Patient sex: M
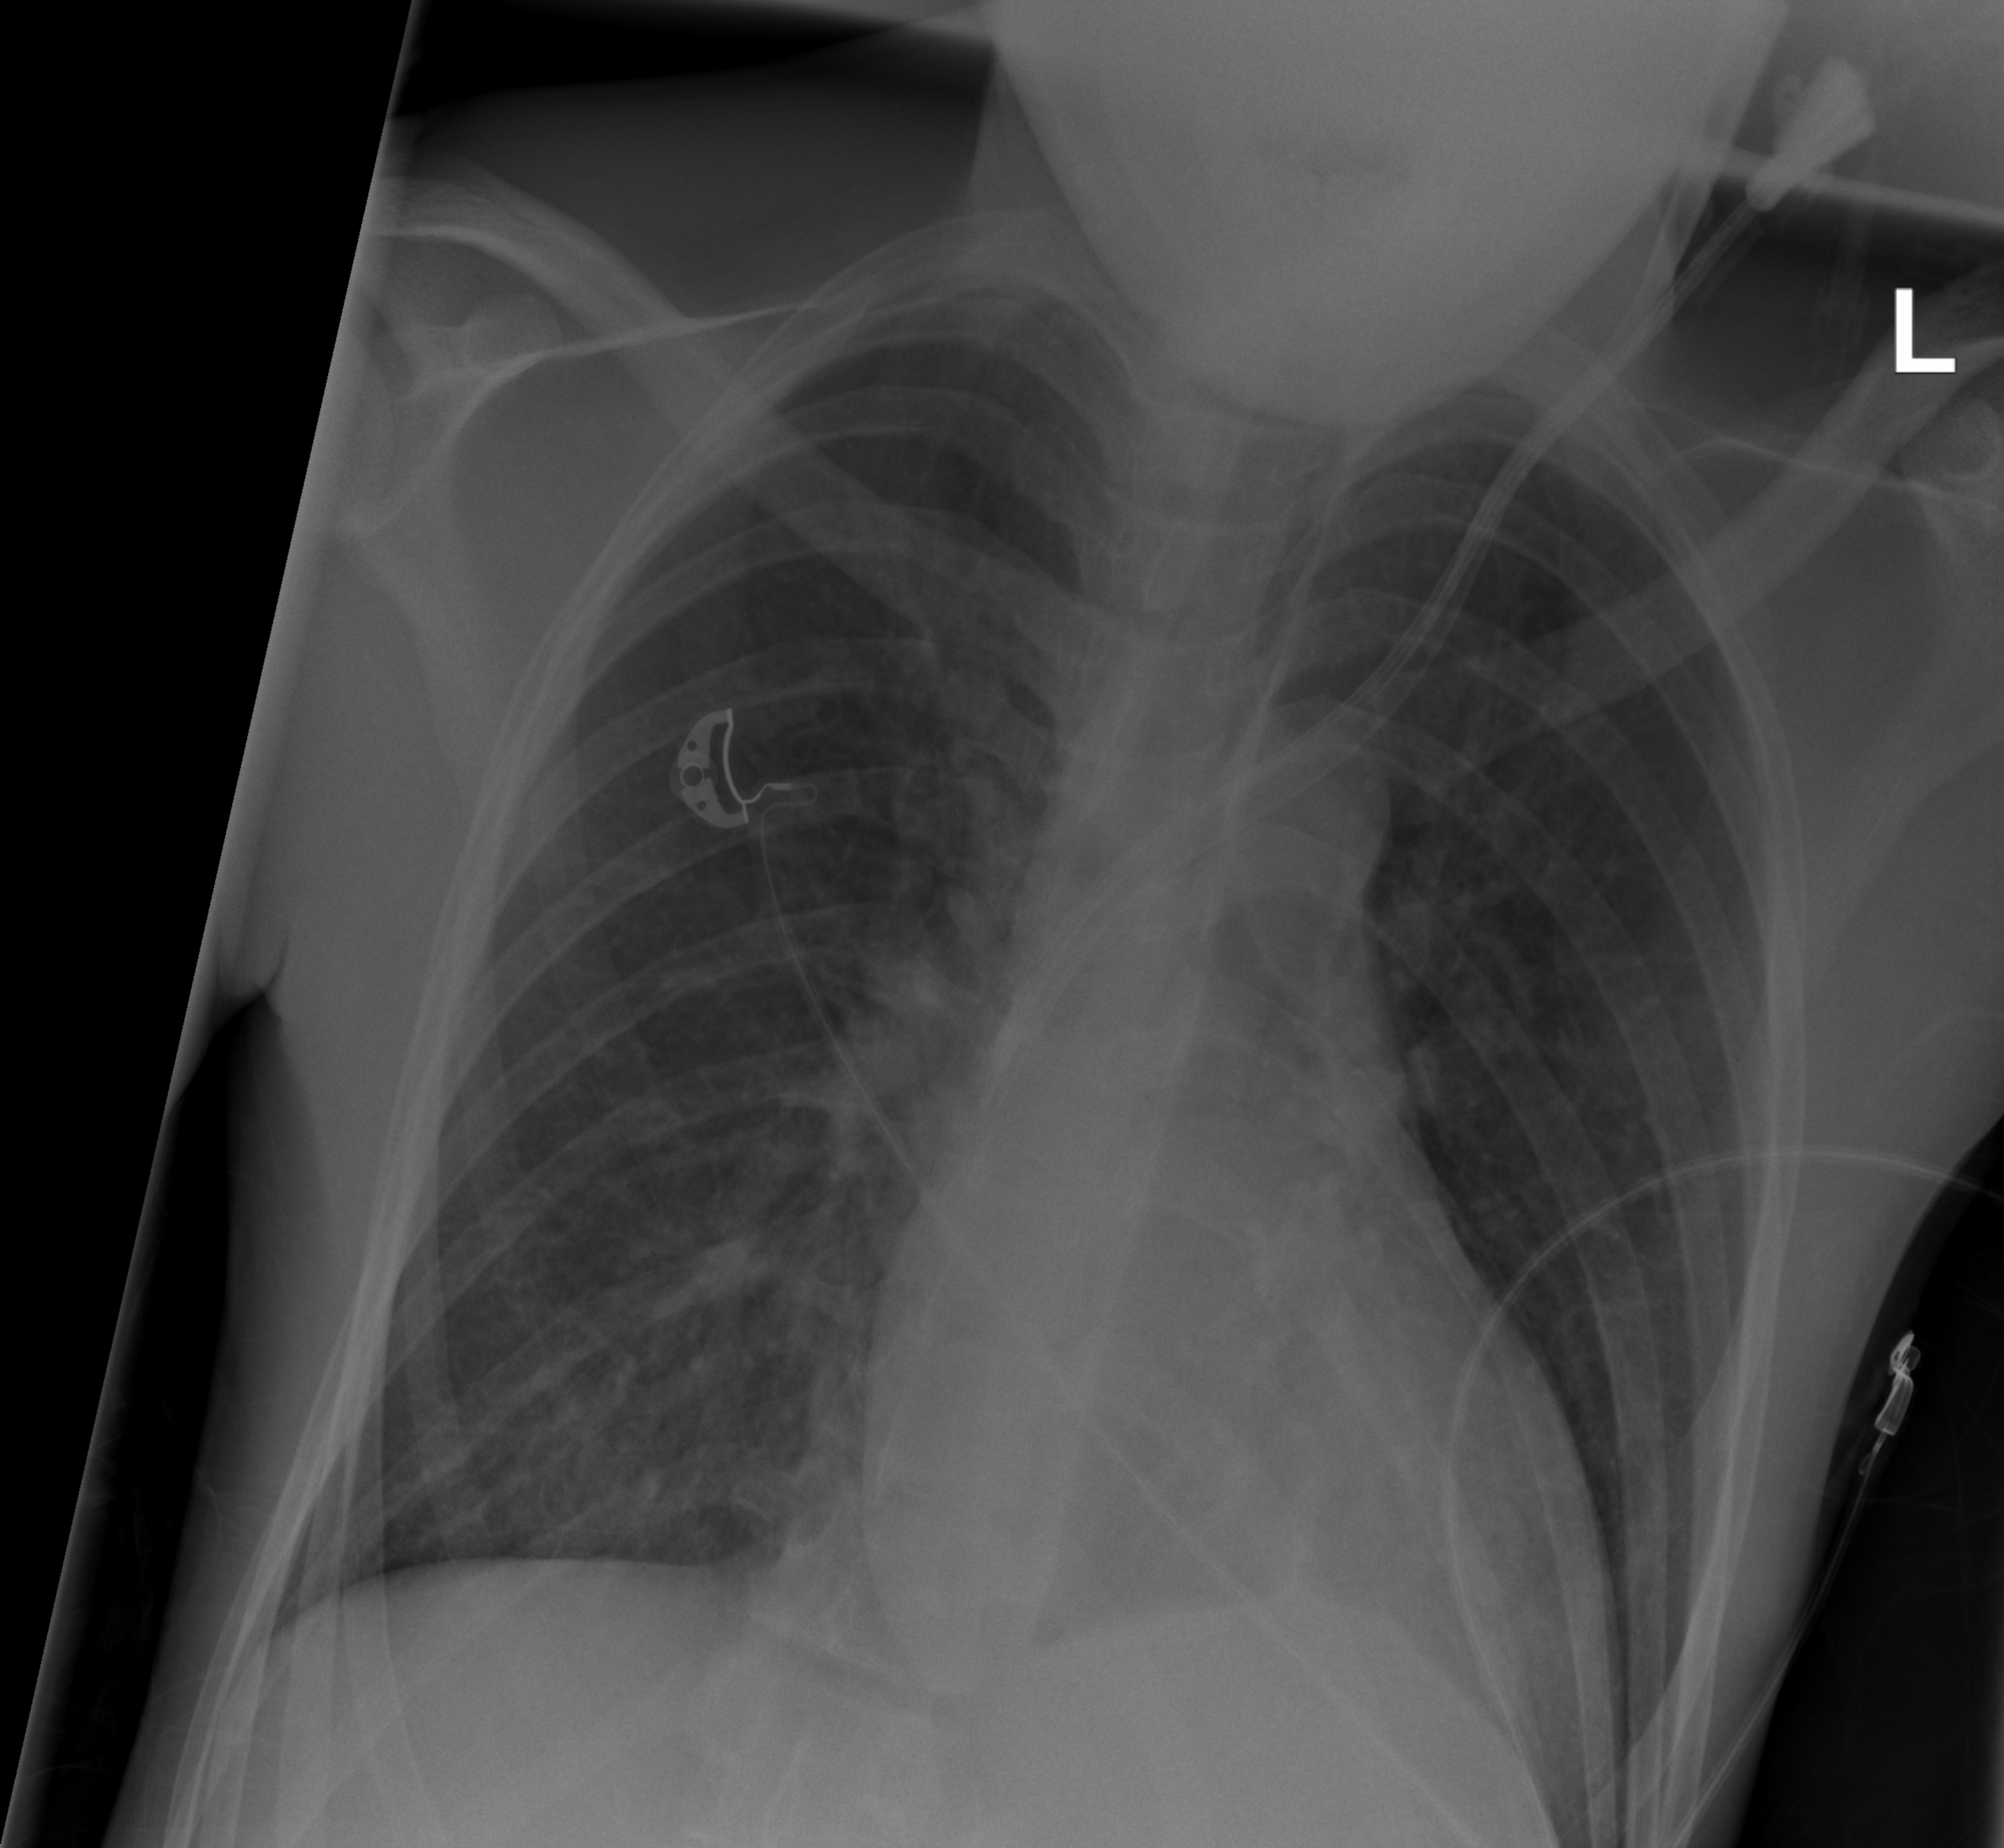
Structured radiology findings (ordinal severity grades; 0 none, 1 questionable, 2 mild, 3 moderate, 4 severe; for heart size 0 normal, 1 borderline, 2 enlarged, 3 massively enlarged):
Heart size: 2
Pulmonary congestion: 2
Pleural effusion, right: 0
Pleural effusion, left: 0
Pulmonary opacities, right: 1
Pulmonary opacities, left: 1
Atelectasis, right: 2
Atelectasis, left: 0